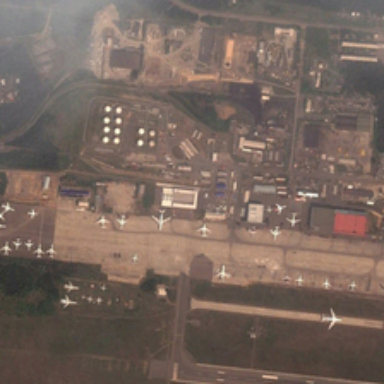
Many planes are parked in an airport near some storage tanks .